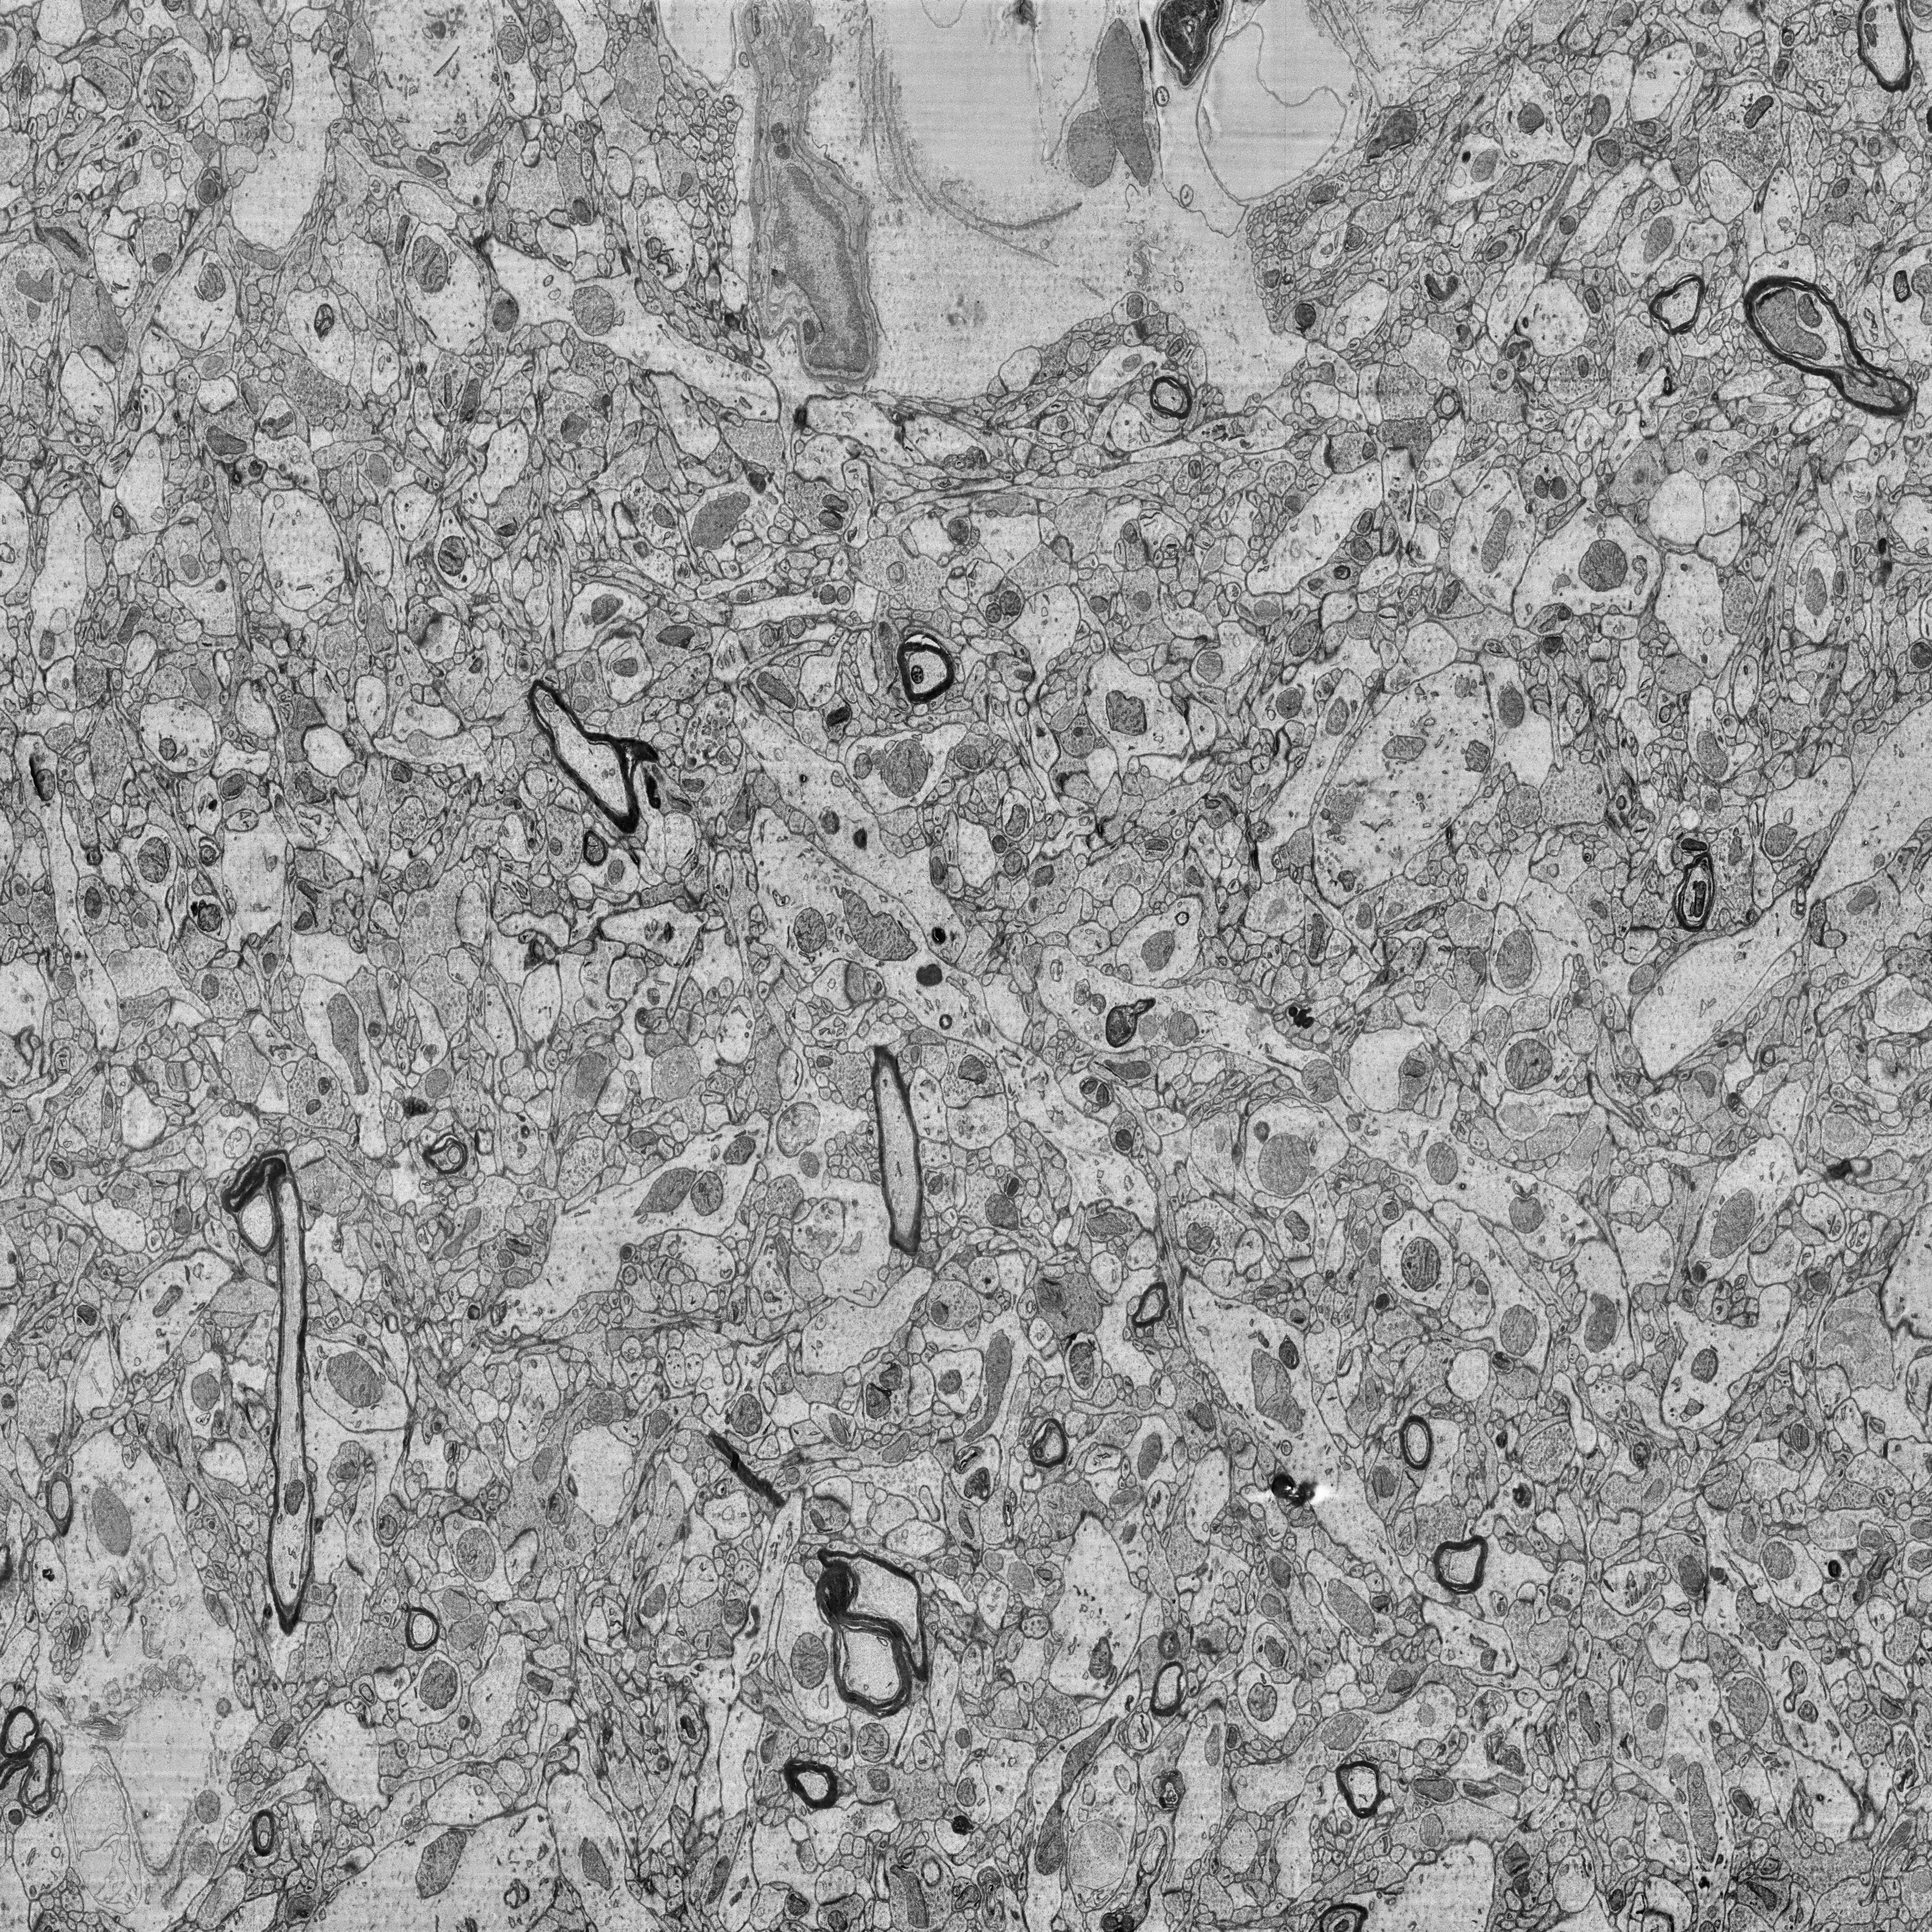
Electron microscopy slice of human cortex tissue
Slice depth (z): 3
Mitochondria instances in slice: 451